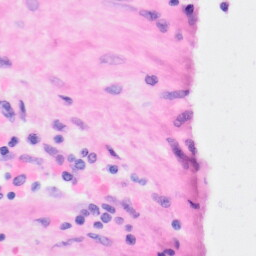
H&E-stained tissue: Kidney